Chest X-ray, PA view. Patient: 54 years old, sex M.
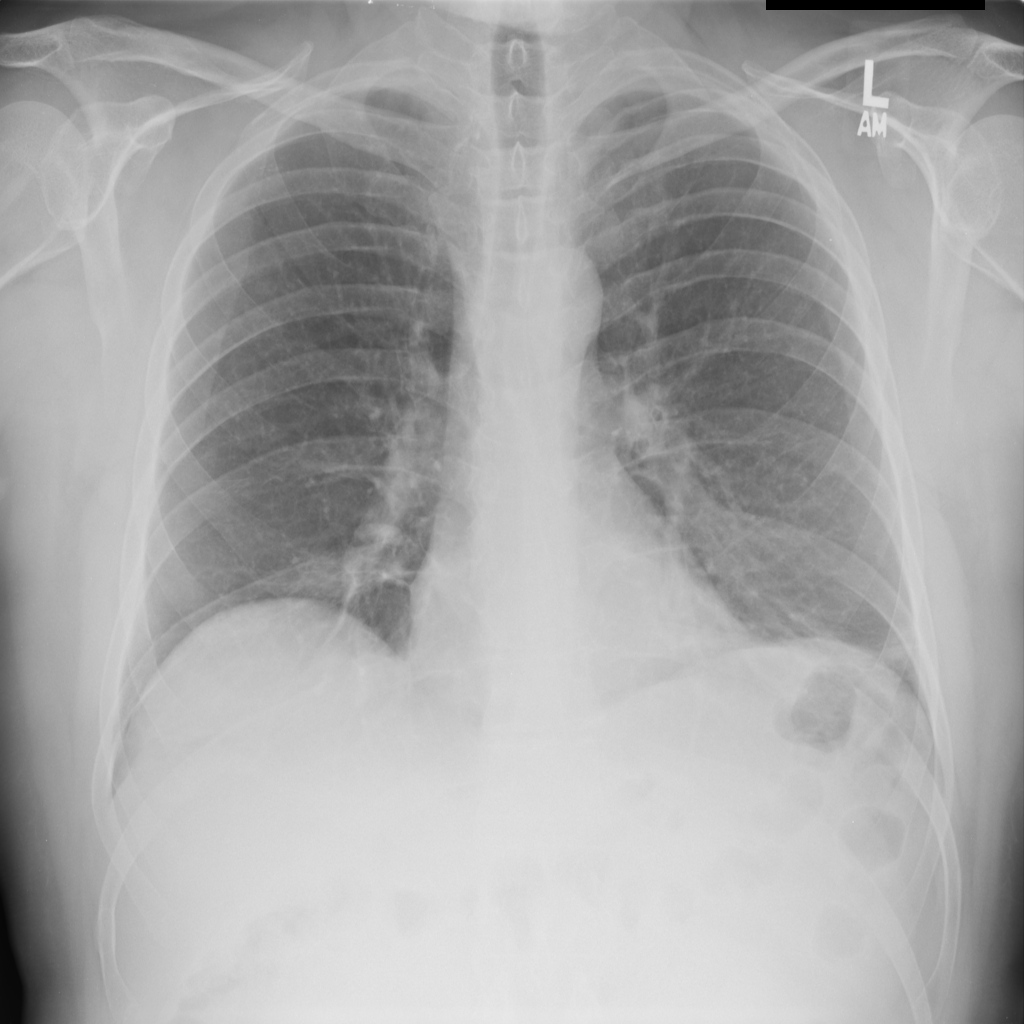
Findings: No Finding